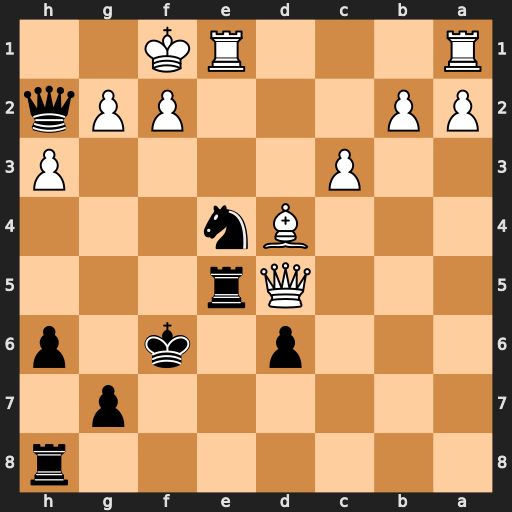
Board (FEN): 7r/6p1/3p1k1p/3Qr3/3Bn3/2P4P/PP3PPq/R3RK2
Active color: b
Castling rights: -
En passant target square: -
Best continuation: Nd2#